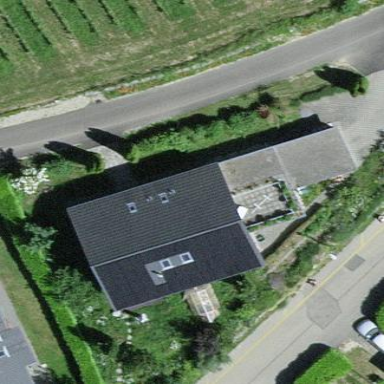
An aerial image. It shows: Residential building.